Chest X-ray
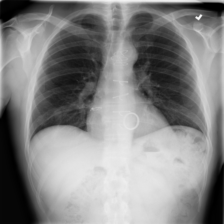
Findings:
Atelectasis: negative
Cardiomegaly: negative
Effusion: negative
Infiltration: negative
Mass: negative
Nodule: negative
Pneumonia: negative
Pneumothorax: negative
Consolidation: negative
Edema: negative
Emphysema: negative
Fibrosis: negative
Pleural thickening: negative
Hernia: negative